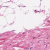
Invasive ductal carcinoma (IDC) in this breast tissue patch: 0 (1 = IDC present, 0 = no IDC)